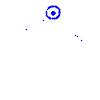
Particle: kaon